Question: I have a query which returns the time somebody was at work for. However this gives me multiple records for each person. Is there a way to add together the times so that i have a total time for each employee.
The query is:
'''
select
employee.first_name,
employee.last_name,
to_number( to_char(to_date('1','J') +
(time_sheet.finish_date_time - time_sheet.start_date_time), 'J') - 1) days,
to_char(to_date('00:00:00','HH24:MI:SS') +
(time_sheet.finish_date_time - time_sheet.start_date_time), 'HH24:MI:SS') time
from
employee
inner join
employee_case on employee.employee_id = employee_case.employee
inner join
time_sheet on time_sheet.employee_case = employee_case.employee_case_id
where
employee_case.case = 1;
'''
The current output is:

but i would like to combine the Steve Baid values into 1.
Any ideas?
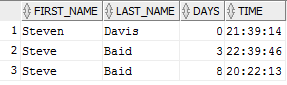
Answer: I think you'll need to do this as nested queries:
'''
select
first_name,
last_name,
to_number( to_char(to_date('1','J') + (duration), 'J') - 1) days,
to_char(to_date('00:00:00','HH24:MI:SS') + (duration), 'HH24:MI:SS') time
from (
select
employee.first_name first_name,
employee.last_name last_name,
time_sheet_sum.duration duration
from
employee
inner join
(
select
distinct employee_case.employee_id employee_id,
sum(time_sheet.finish_date_time - time_sheet.start_date_time) duration
from
employee_case
inner join
time_sheet on time_sheet.employee_case = employee_case.employee_case_id
where
employee_case.case = 1
group by
employee_case.employee_id
) time_sheet_sum on employee.employee_id = time_sheet_sum.employee
);
'''
I haven't been able to test or verify this code.